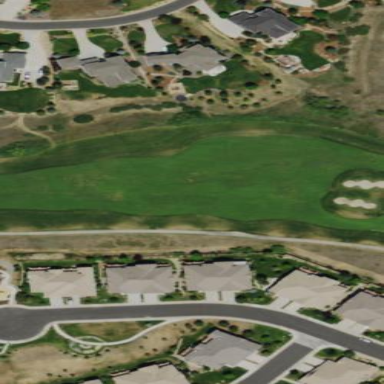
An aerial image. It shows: Rough area on grassy golf course.